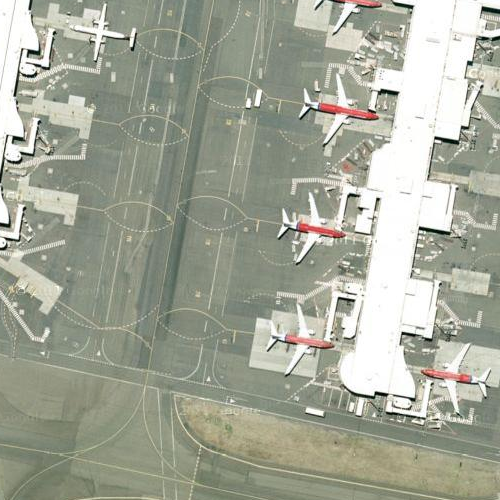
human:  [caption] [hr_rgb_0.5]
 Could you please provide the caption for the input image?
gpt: Five small white airplanes parked on the airport .

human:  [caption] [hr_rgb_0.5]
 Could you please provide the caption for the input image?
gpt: Five small white airplanes parked on the airport with some airport buildings beside .

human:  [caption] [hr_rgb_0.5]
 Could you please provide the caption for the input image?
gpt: There are small airplanes parked on the airport with some white buildings beside .

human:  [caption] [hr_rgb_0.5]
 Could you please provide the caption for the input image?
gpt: There are some small airplanes parked on the airport .

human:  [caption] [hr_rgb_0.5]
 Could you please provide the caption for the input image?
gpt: Five small airplanes parked on the airport with some buildings beside .